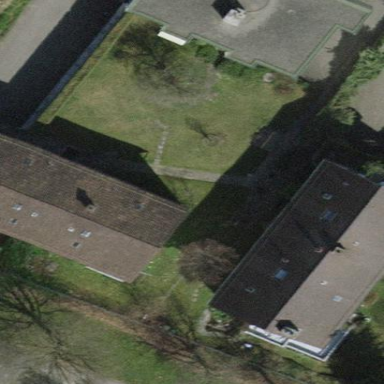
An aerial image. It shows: Building with pitched roof.